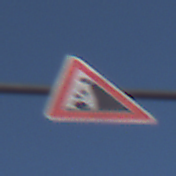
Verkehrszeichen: SteinschlagRechts
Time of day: MorningAfternoon
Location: Outdoor (Nature)
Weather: PartlyCloudy
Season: NotSpecified
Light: Natural